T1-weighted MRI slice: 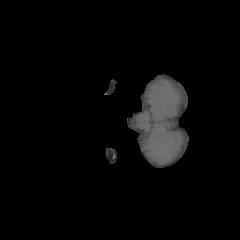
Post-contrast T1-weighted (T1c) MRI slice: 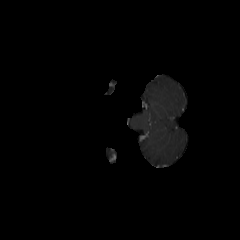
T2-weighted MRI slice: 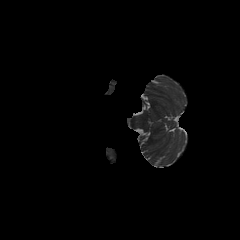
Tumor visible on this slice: no